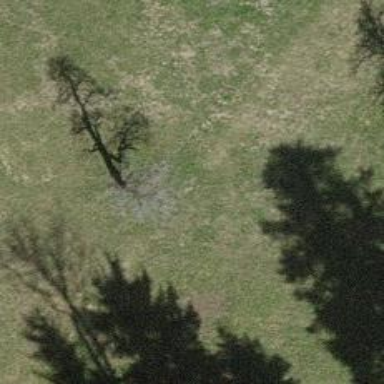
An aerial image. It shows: Single tag "natural: tree."